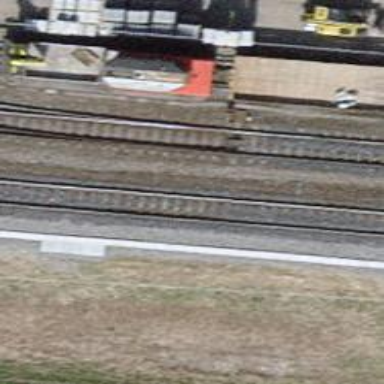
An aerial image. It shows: Railway switch.